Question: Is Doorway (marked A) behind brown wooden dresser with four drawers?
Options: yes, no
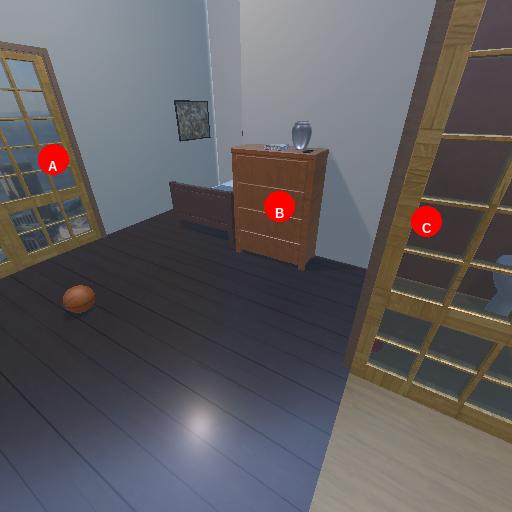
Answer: yes